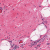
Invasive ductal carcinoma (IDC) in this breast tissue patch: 0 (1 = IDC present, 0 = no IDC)